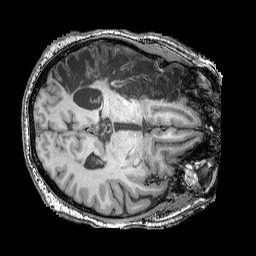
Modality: T1w
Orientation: axial
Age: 61
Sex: male
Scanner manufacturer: siemens
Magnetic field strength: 3 T
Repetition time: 2.25 s
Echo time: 0.00411 s